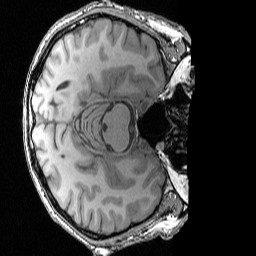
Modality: T1w
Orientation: axial
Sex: male
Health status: ill
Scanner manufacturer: siemens
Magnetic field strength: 3 T
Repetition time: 1.57 s
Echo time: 0.00342 s